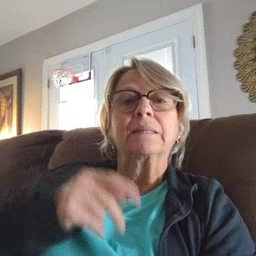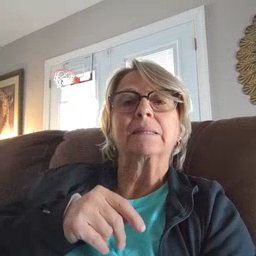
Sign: kiss